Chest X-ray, AP view. Patient: 81 years old, sex F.
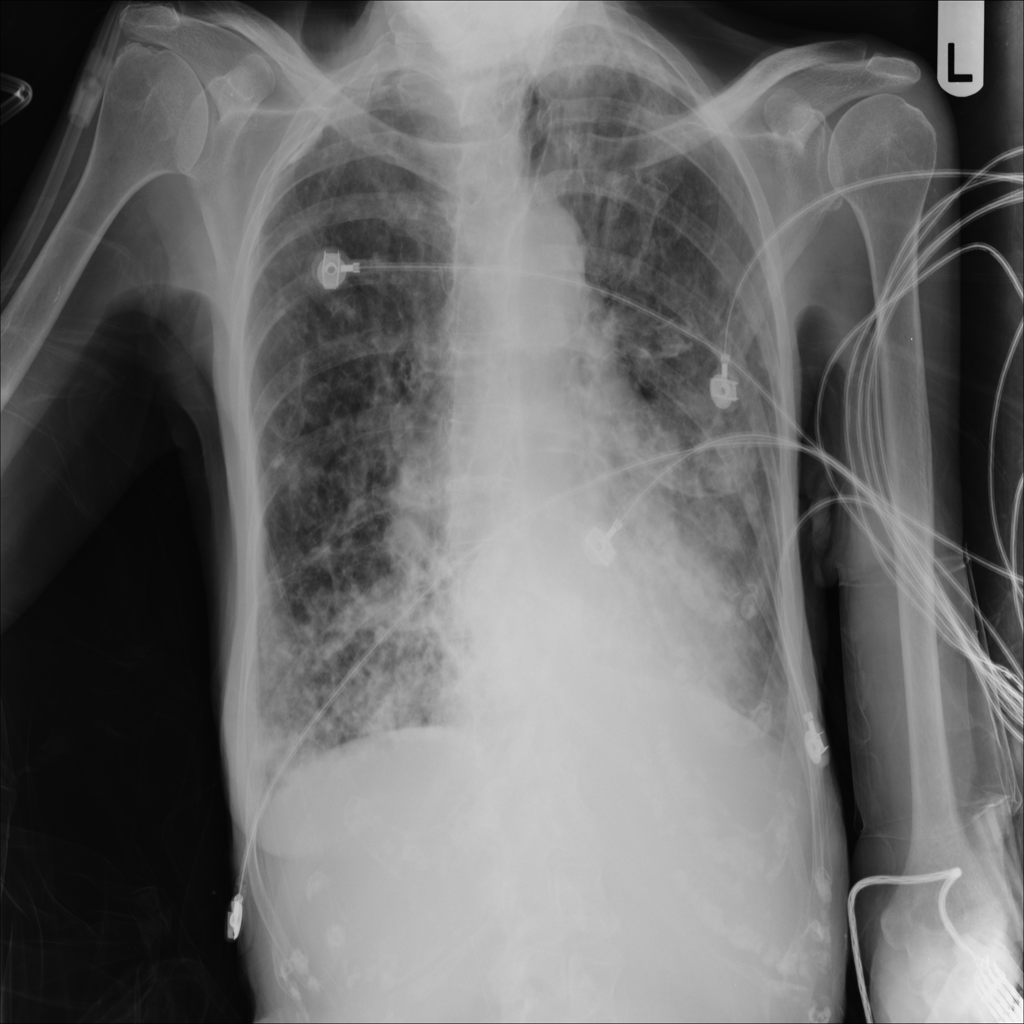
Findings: Effusion